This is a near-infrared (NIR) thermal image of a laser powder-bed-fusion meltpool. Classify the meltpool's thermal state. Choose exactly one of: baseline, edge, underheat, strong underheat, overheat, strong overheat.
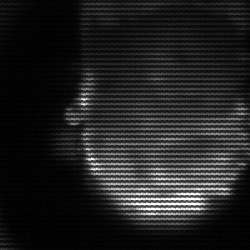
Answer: baseline